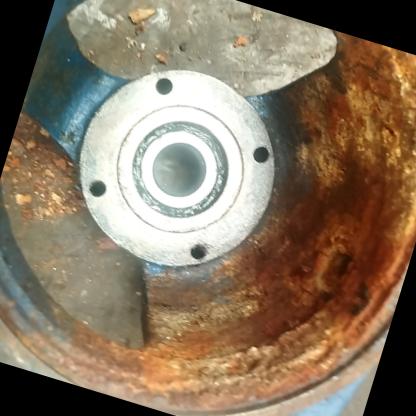
Klasa: inne